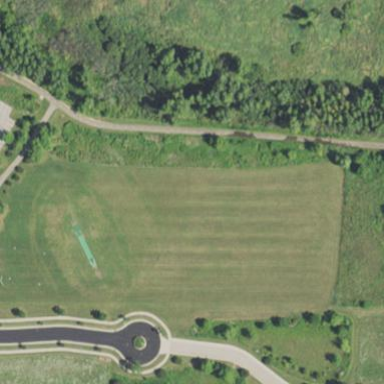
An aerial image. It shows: Lovely park for leisure and relaxation.